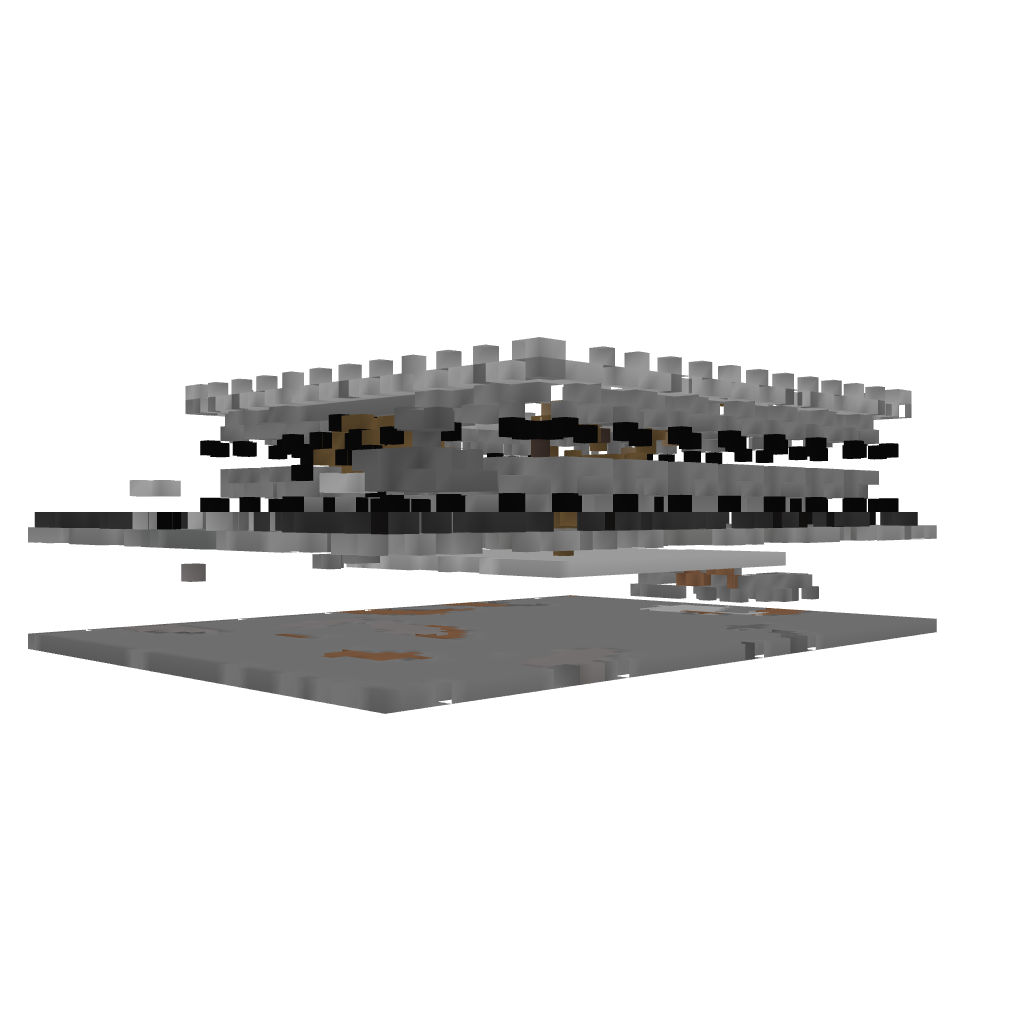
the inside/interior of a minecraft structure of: Agility arena